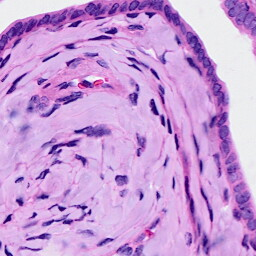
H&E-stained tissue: Ovarian